Field crop: maize
Growth stage: 1
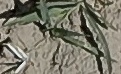
Species: sorghum